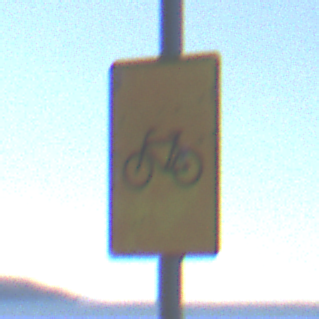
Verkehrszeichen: RadverkehrOhnePfeilsymbol
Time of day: MorningAfternoon
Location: Outdoor (Nature)
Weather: Clear
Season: NotSpecified
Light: Natural